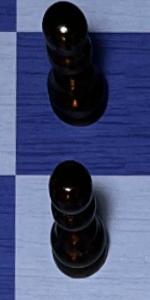
Label: Pawn_Black